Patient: sex M, age 57
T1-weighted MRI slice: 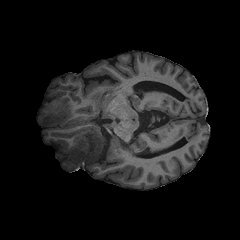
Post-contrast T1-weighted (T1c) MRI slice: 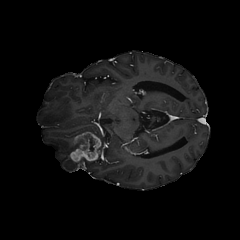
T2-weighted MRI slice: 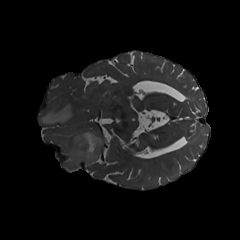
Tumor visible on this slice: yes
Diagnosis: Glioblastoma, IDH-wildtype
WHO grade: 4